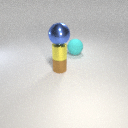
small brown metal cylinder to the left of large cyan rubber sphere